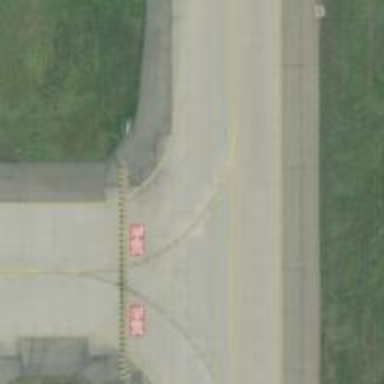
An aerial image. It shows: Image of taxiway at airport.